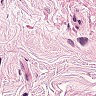
Metastatic tissue present: no